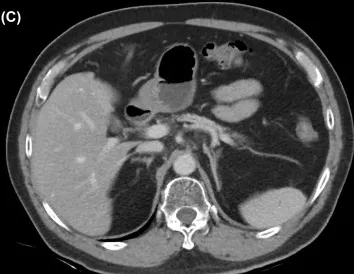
(C) At 32 months after initial diagnosis, the patient remains disease-free under maintenance nivolumab alone.
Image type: radiology (ct)